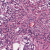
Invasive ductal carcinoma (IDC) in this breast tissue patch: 1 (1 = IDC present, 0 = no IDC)